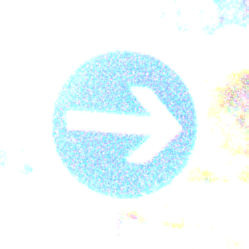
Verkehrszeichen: VorgeschriebeneFahrtrichtungHierRechts
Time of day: Night
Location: Outdoor (Suburban)
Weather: PartlyCloudy
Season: NotSpecified
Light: Artificial